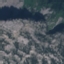
Land use / land cover: HerbaceousVegetation